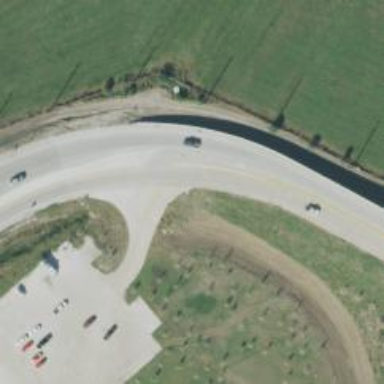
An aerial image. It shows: Secondary link road.